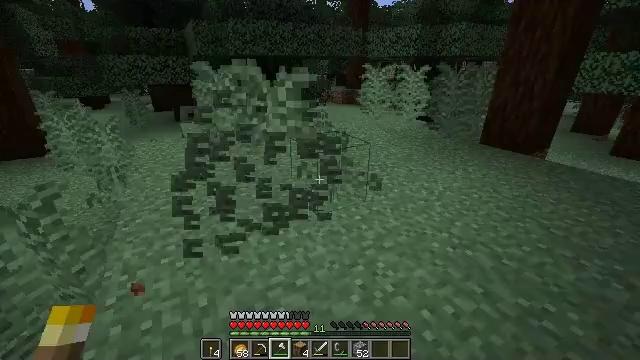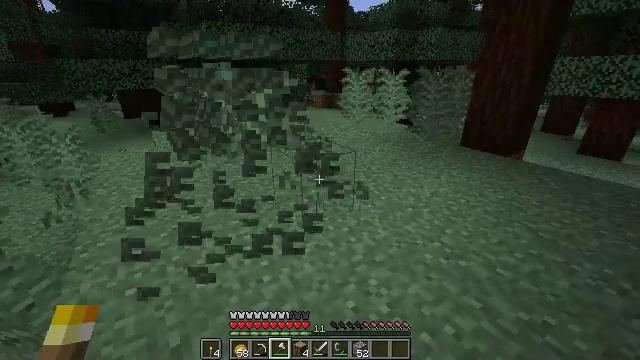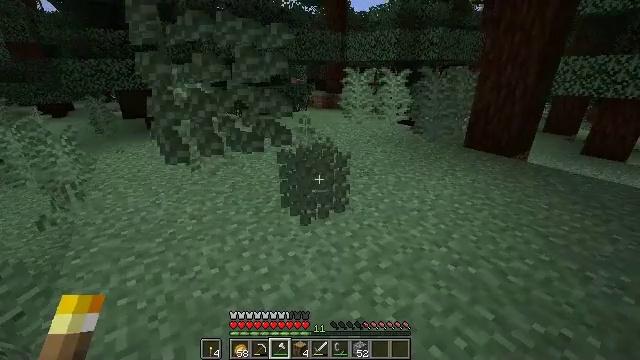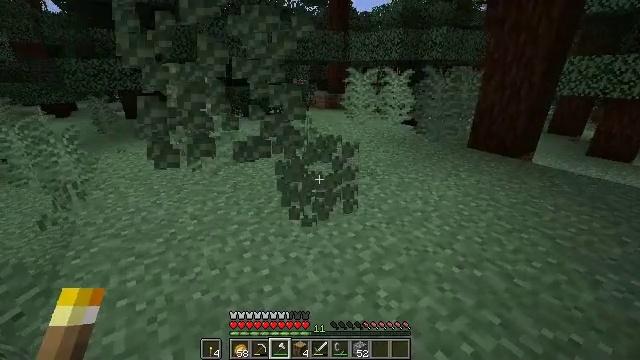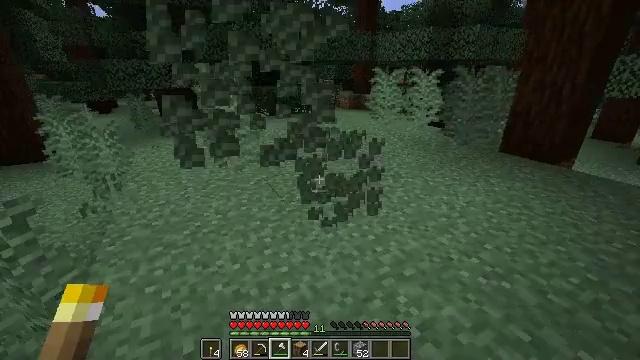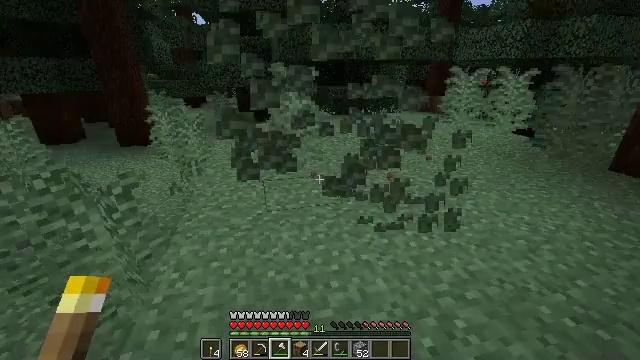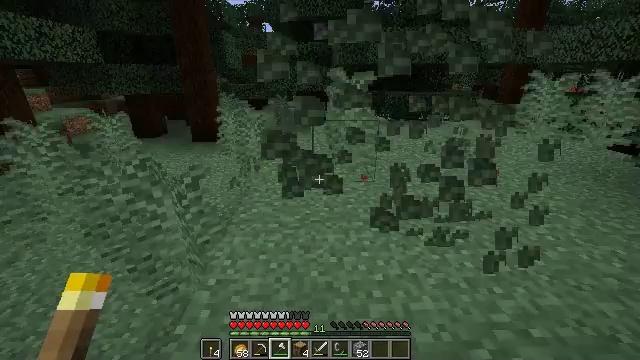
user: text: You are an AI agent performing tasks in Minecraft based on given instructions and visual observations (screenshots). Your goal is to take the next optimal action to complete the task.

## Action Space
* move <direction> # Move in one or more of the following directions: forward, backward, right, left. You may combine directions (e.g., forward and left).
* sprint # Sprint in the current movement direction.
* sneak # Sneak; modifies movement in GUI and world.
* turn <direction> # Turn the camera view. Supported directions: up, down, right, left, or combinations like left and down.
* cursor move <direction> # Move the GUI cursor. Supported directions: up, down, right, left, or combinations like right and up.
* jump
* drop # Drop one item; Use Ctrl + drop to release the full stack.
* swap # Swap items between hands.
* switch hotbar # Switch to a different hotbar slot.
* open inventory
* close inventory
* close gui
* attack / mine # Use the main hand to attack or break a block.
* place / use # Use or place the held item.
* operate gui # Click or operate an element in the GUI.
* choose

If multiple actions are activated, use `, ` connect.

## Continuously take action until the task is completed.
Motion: motion action
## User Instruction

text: Harvest some fern.
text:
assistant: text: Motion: turn right
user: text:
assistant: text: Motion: attack / mine
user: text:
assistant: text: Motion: attack / mine
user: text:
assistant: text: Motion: turn left, attack / mine
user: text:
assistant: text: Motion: turn left, attack / mine
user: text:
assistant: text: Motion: turn left
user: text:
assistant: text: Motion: attack / mine